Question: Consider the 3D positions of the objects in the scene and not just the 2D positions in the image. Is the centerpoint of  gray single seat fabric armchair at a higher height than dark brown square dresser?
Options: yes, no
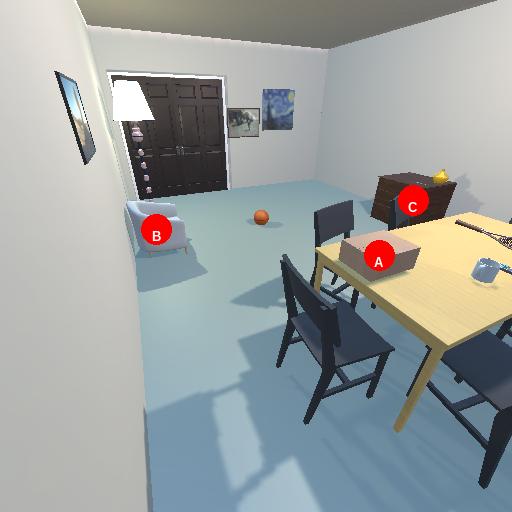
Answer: yes